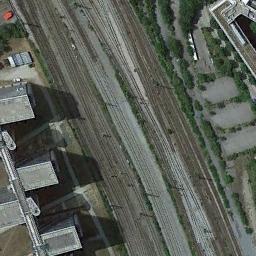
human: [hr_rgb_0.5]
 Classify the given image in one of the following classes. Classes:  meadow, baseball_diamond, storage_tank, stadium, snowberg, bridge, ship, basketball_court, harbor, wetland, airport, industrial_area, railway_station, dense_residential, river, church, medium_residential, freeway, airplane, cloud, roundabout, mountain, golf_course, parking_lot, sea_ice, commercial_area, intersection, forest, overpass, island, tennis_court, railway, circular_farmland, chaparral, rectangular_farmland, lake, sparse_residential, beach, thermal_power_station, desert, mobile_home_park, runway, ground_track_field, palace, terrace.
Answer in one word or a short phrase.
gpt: railway